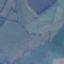
Land use / land cover class: Pasture